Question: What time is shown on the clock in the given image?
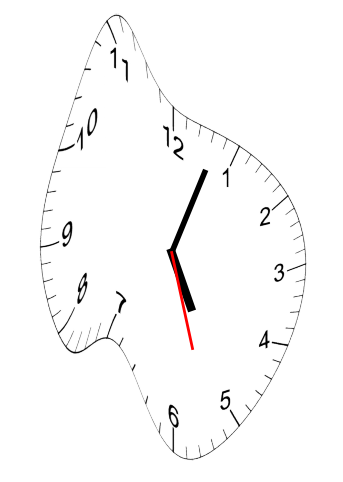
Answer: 05:03:27